七年级 · 度量几何学
. 将面积为 $a^{2}$ 的小正方形与面积为 $b^{2}$ 的大正方形放在一起 $(a>0, b>0)$ 则三角形 $A B C$的面积是

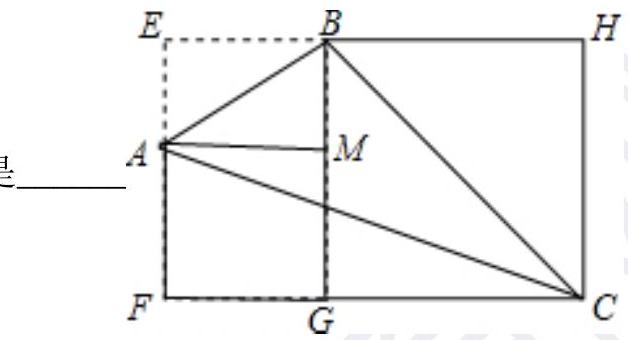
答案: frac{1}{2} b^{2}$
解析:

【分析】

本题考查了列代数式, 本题关键是把求不规则图形的面积转化成求规则图形的面积.

连接 $F A 、 H B$, 交于 $E$, 根据矩形面积和三角形面积公式分别求出求出矩形 $E F C H 、 \triangle A E B 、 \triangle B H C 、$ $\triangle A F C$ 的面积, 即可得出三角形 $A B C$ 的面积.

【解答】

解：连接 $F A 、 H B$ 交于 $E$, 则 $H E=a+b,=c f, E B=a, A E=b-a$,